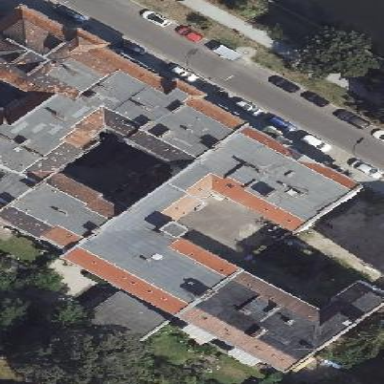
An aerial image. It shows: Part of building.